Question: ref to <URL>
I don't know it's there any step I miss?

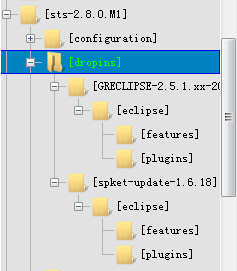
Answer: I don't know about the spket plugin, but I do know that the greclipse plugin only ships zips of the update site. You must remove greclipse from the dropins directory, download the zip file and point the p2 installer to the zip file.